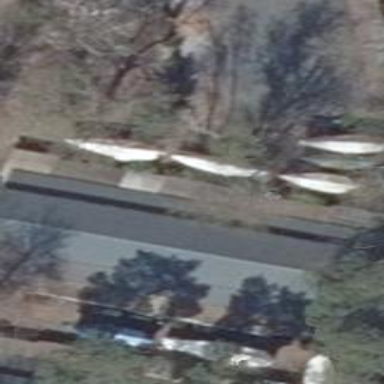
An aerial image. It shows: Boathouse building.